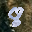
Label: 8